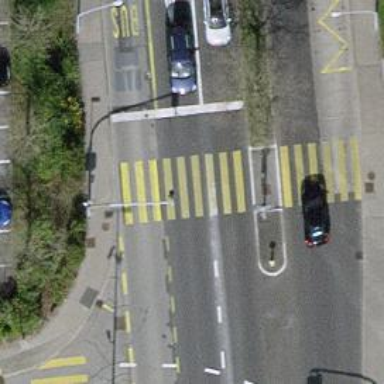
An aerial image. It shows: Road crossing with traffic signals.